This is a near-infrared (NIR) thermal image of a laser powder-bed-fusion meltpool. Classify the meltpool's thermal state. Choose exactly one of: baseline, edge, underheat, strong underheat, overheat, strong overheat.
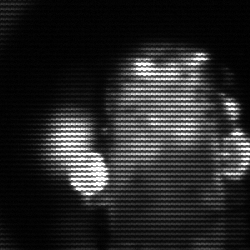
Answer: strong underheat